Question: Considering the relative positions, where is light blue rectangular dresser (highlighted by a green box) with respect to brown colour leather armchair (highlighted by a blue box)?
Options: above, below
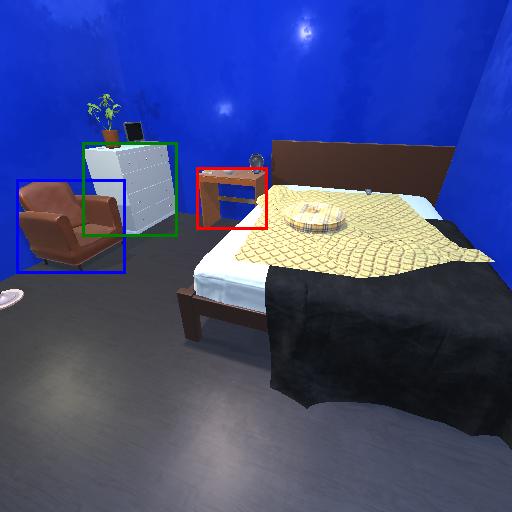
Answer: above